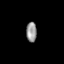
Tissue: prostate
Cell type: Myeloid cells
Senescence score: 0.3272
Nuclear area (px): 201
Mean DAPI intensity: 152.811